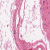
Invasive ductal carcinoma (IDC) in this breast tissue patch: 0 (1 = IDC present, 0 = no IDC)